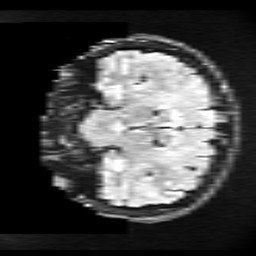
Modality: FLAIR
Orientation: coronal
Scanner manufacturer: ge
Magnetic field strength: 3 T
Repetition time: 11 s
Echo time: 0.1497 s